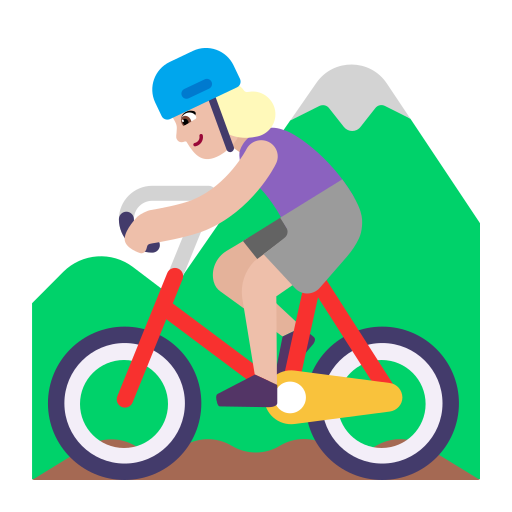
woman mountain biking flat  light